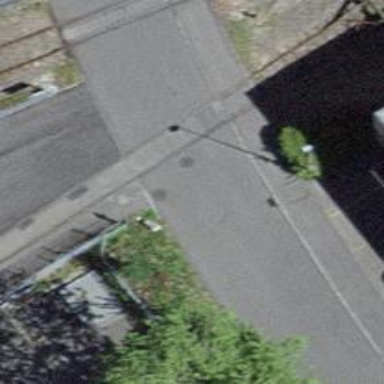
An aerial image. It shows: Disused railway spur service.